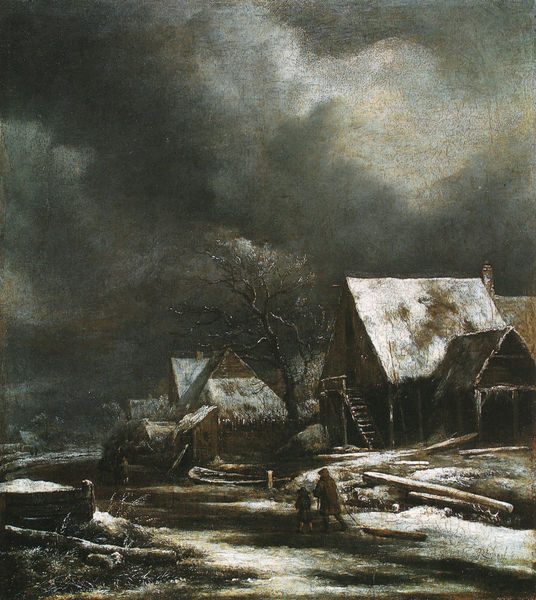
Titel: Ein Dorf im Winter
Künstler: Jacob van Ruisdael
Standort: München
Institution: Alte Pinakothek
Schlagwörter: baum, dunkel, mann, wolken, abend, nacht, haus, schnee, weg, stamm, gehen, kind, bauernhof, hof, winter, ziehen, leiter, treppe, wetter, balken, kälte, gehöft, schlitten, speicher, ehaus